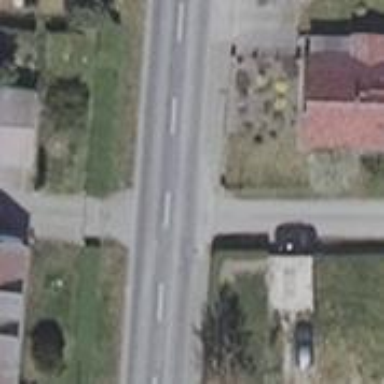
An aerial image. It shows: Secondary road with asphalt surface.